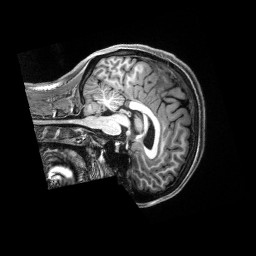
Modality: T1w
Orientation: sagittal
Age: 25
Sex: female
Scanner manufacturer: siemens
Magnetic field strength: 3 T
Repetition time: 2.5 s
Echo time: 0.00222 s